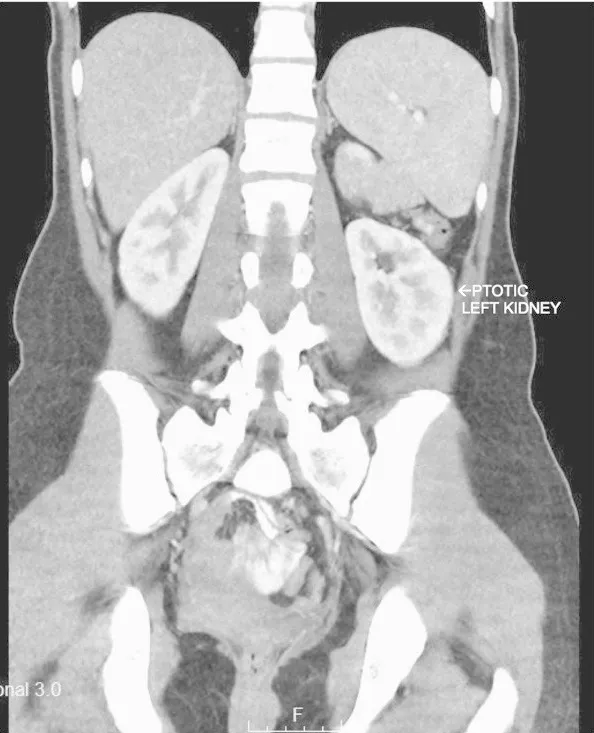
Left ptotic kidney.
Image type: radiology (ct)